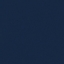
Land use / land cover class: SeaLake